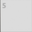
Piece: xx